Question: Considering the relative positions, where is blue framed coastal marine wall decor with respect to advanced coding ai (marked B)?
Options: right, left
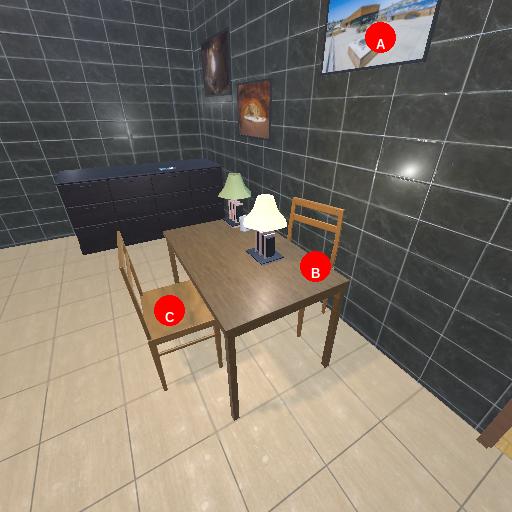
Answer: right